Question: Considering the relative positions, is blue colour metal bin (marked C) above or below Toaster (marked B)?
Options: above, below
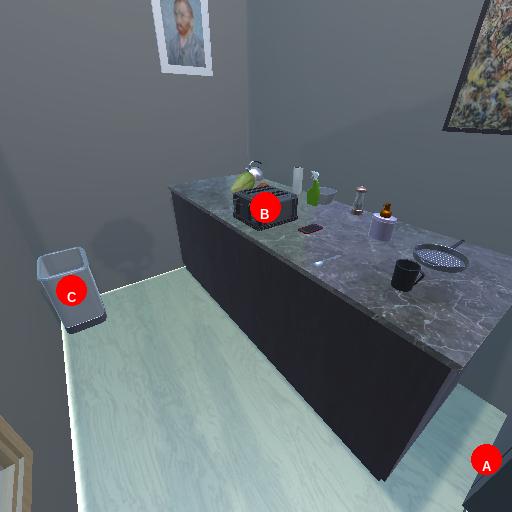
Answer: above